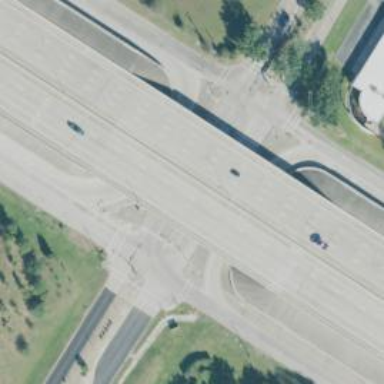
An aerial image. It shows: Frontage road connected to secondary link.